Question: I have a Singularity layout that puts padding either side of a 'container' like proposed in the Singularity issues here: <URL>
'''
.container {
// Sets a max width. Site will be fluid until it reaches 960px, then stick there.
max-width: 960px;
// Centers the container.
margin: 0 auto;
// Sets padding equal to a gutter.
padding-left: gutter-span();
padding-right: gutter-span();
// Might as well clearfix it as well.
@include clearfix;
}
'''
The basic want for this is so there's a gap either side so it looks cushioned on smaller screens.
What I don't understand is on what element I would show the grid using the '@include background-grid' whilst developing.
If I put it on the '.container' then the grid will display under the padding, which is not really part of the grid. Of course, I could create an element inside that, but that element is purely for visual development purposes and so is redundant once I switch the grid display off.
You can see on the image below how the black line goes out to the edge of it's parent '.container' but the grid is going beyound that.

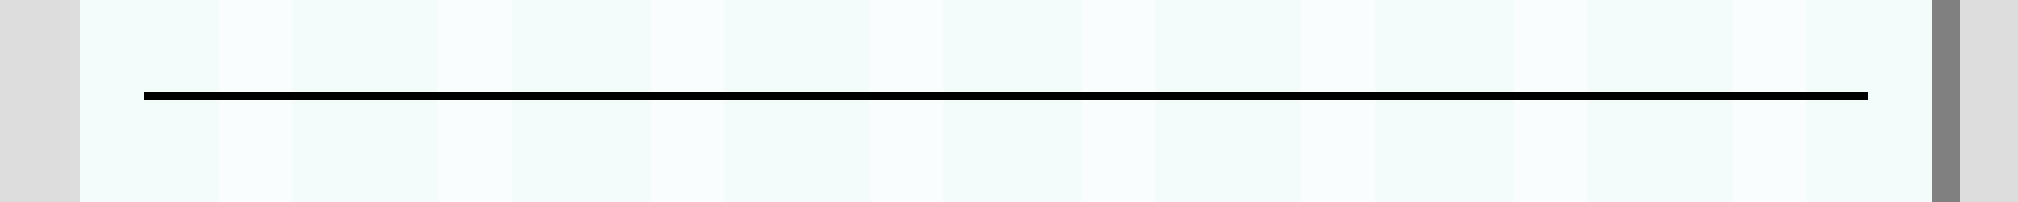
Answer: So you use padding to add gutters to container. Backgrounds happen to stretch to padding gutters, so your grid is off.
The head-on solution is to use a subcontainer. Apply padding to the outer container. Apply clearfix and grid background to the inner container.
'background-clip: content-box' is indeed a better solution. You don't need debug grid background in IE8 anyway.